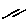
Label: line